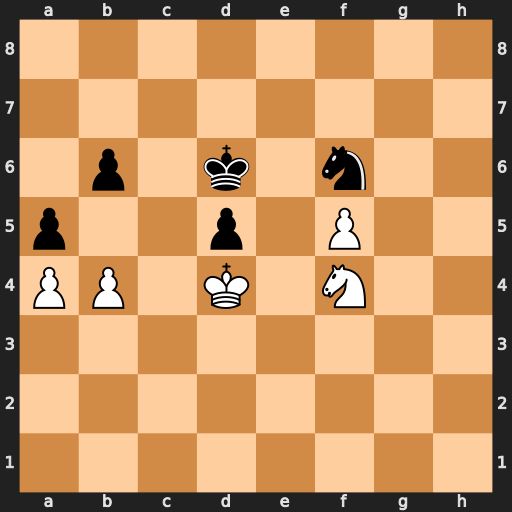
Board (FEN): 8/8/1p1k1n2/p2p1P2/PP1K1N2/8/8/8
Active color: w
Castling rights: -
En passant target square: -
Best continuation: b5 Ne4 Nxd5